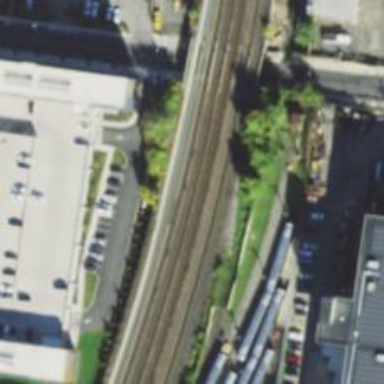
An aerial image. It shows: Electrified rail railway.